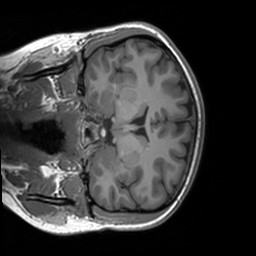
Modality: T1w
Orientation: coronal
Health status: healthy
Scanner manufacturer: siemens
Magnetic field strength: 3 T
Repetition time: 1.9 s
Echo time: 0.00226 s